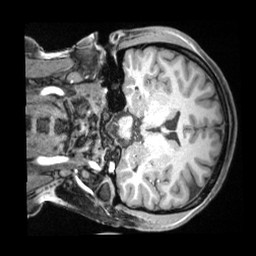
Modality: T1w
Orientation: coronal
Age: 27
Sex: female
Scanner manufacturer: siemens
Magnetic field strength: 3 T
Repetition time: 1.68 s
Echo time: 0.00188 s